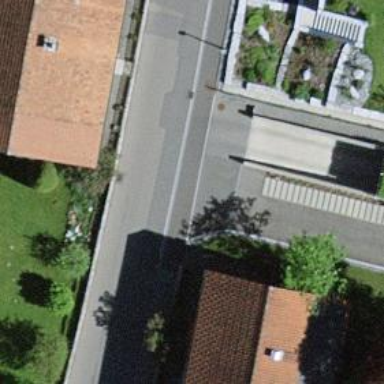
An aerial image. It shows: Bollard barrier.